Question: I'm starting to learn NHibernate (3.0) and picked up a copy of Packt Publishing's <URL>.
There's a section on one-to-many mappings which I'm walking through but with my own database. It suggests I should do something like this to model a one to many relationship between customers and their domains:
'''
public class Customer
{
public virtual int Id { get; protected set; }
public virtual string CustomerName { get; set; }
// Customer has many domains
public virtual IList<Domain> Domains { get; set; }
}
public class Domain
{
public virtual int Id { get; protected set; }
public virtual int CustomerID { get; set; }
public virtual string DomainName { get; set; }
}
'''
Customer Mapping:
'''
<class name="Customer" table="tblCustomer">
<id name="Id">
<column name="CustomerID" sql-type="int" not-null="true"/>
<generator class="identity"/>
</id>
<property name="CustomerName" column="Customer"/>
<list name="Domains">
<key column="CustomerID"/>
<one-to-many class="Domain" />
</list>
</class>
'''
When I run this I get the following error:
The book's example is a bit more complex in that they use table-per-subclass mappings:

'''
<hibernate-mapping xmlns="urn:nhibernate-mapping-2.2"
assembly="Eg.Core"
namespace="Eg.Core">
<subclass name="Movie" extends="Product">
<property name="Director" />
<list name="Actors" cascade="all-delete-orphan">
<key column="MovieId" />
<index column="ActorIndex" />
<one-to-many class="ActorRole"/> <-- Is this wrong?
</list>
</subclass>
</hibernate-mapping>
'''
I'm guessing the book is wrong?
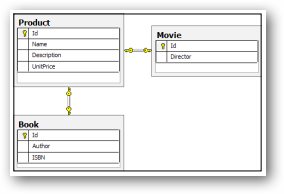
Answer: No, your mapping is missing the 'index' element. A list in NHibernate is an ordered set, if you want an unordered set use bag mapping.